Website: macys
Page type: account-selection
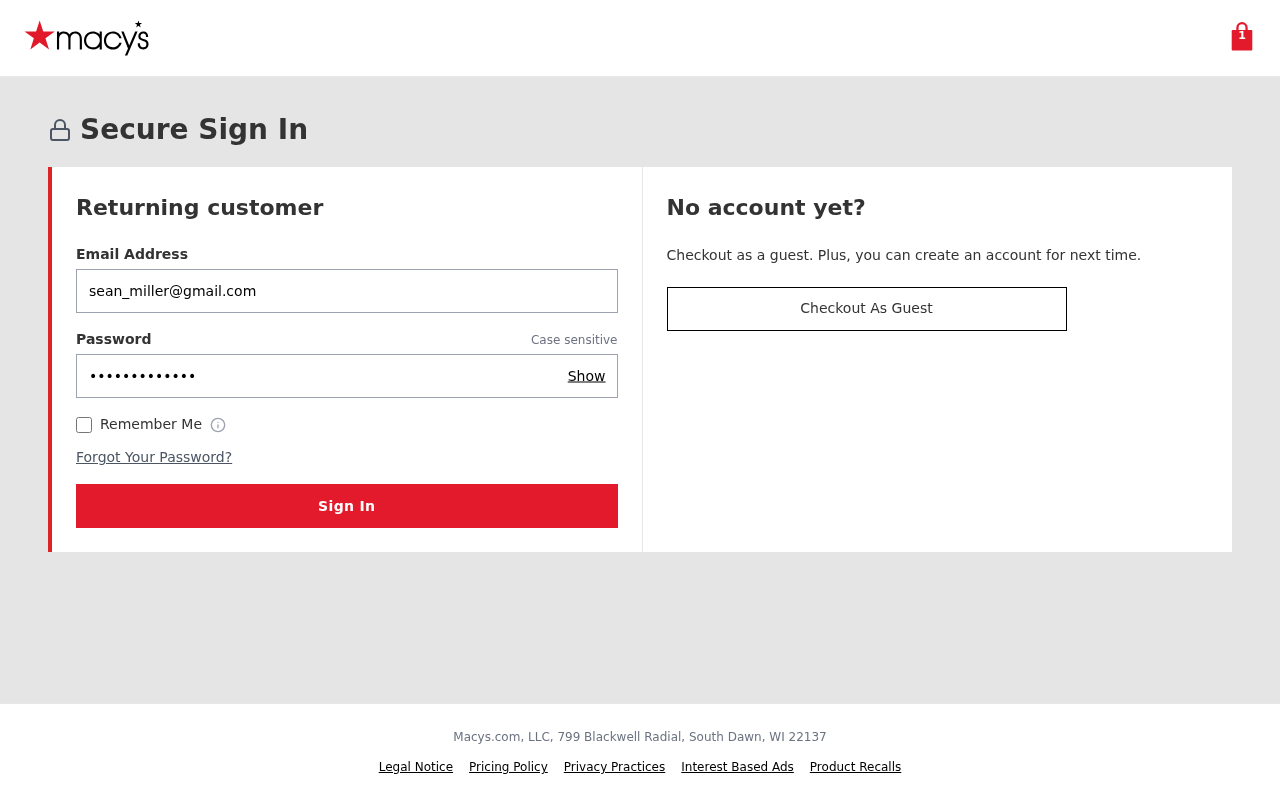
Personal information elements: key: PII_EMAIL
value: sean_miller@gmail.com
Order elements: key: ORDER_NUM_ITEMS
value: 1